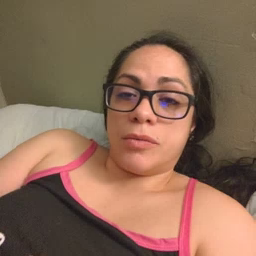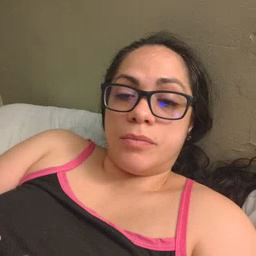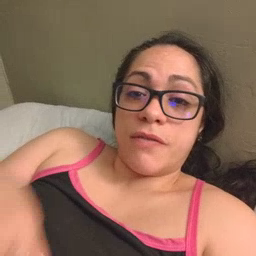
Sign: find